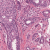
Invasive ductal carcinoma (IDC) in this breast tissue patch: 1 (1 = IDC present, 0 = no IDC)